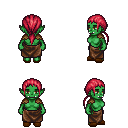
a pixel art fantasy rpg character, female body template, orc, green skin, leather shoulder armor, robe skirt, ruby red ponytail hairstyle, brown slippers, four views (front, back, left, right), 2x2 character sprite sheet, small pixel art, hard edges, no anti-aliasing